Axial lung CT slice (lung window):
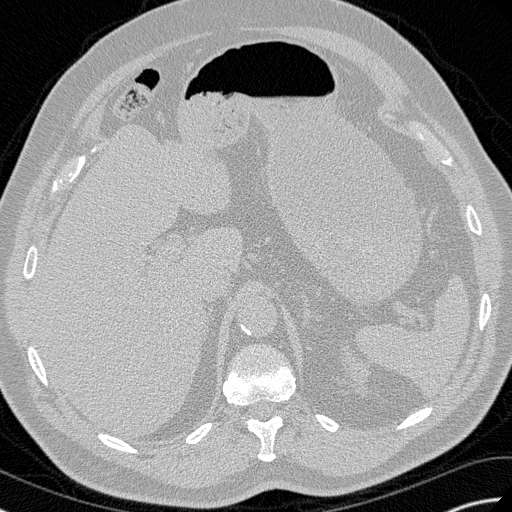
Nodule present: no